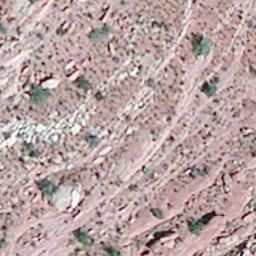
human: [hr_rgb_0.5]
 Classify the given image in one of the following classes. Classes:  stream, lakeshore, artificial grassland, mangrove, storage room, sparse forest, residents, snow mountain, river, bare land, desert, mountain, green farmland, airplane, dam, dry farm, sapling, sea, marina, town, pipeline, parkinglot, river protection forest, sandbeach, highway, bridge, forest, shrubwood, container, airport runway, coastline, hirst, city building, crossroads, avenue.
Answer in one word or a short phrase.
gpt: bare land